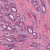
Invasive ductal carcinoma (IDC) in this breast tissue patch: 1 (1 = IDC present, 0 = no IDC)